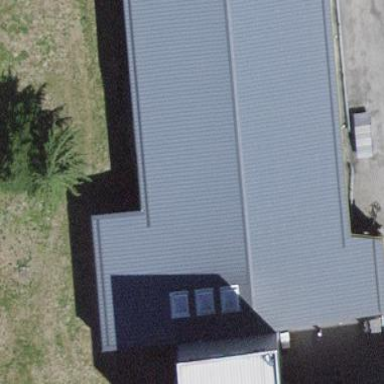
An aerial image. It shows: Warehouse building.